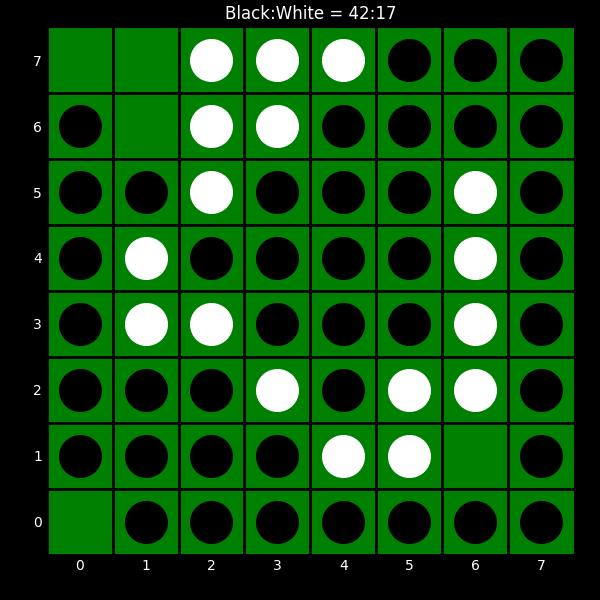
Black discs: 42
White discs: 17